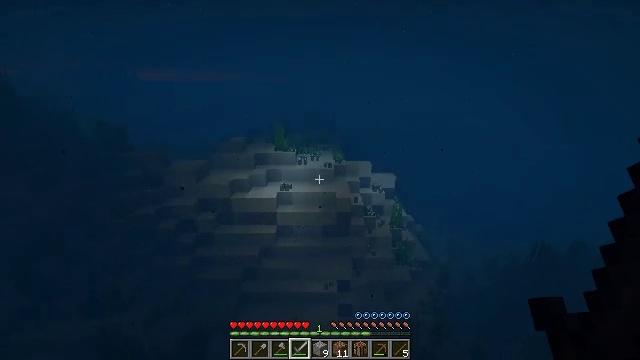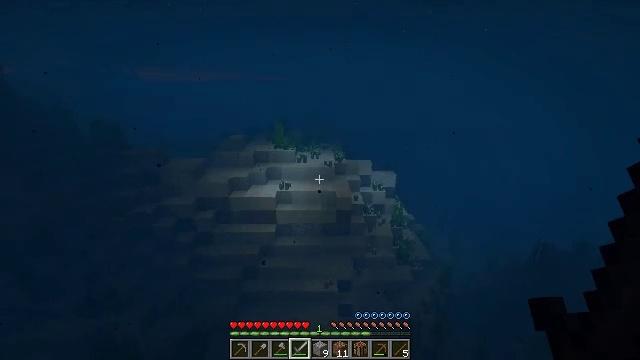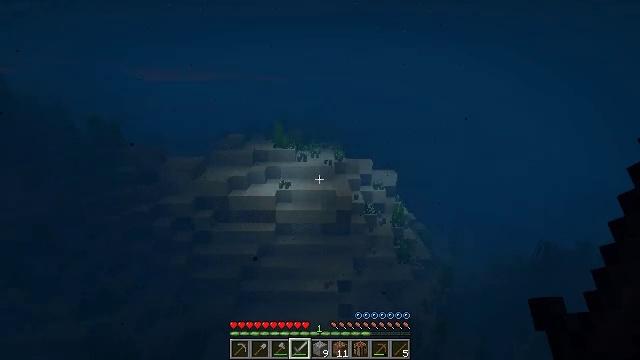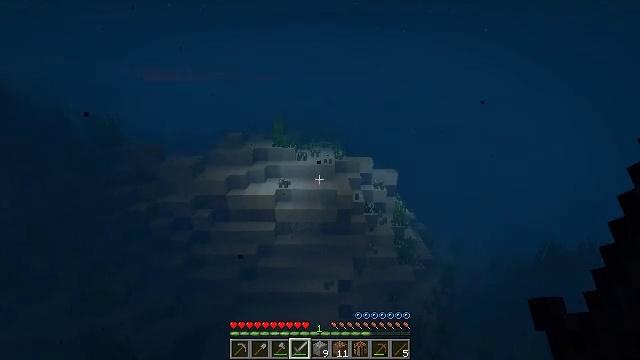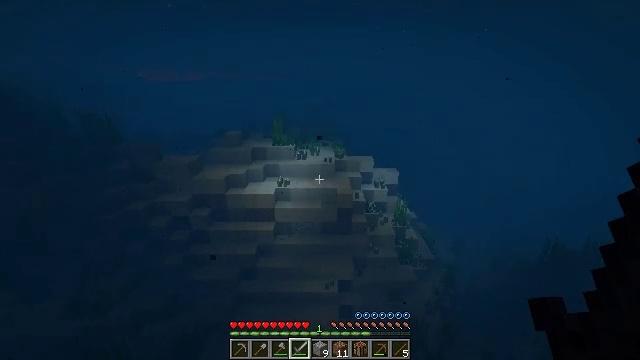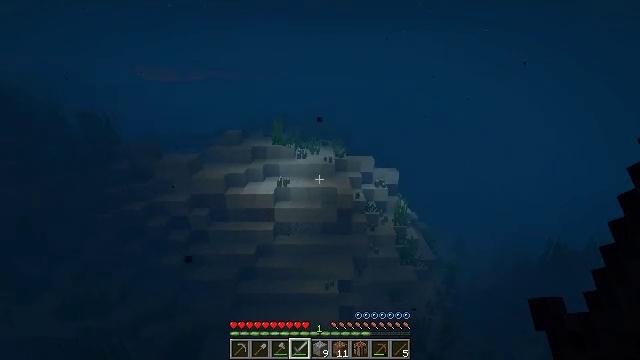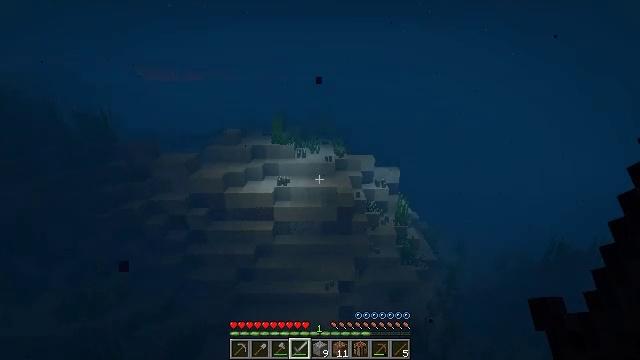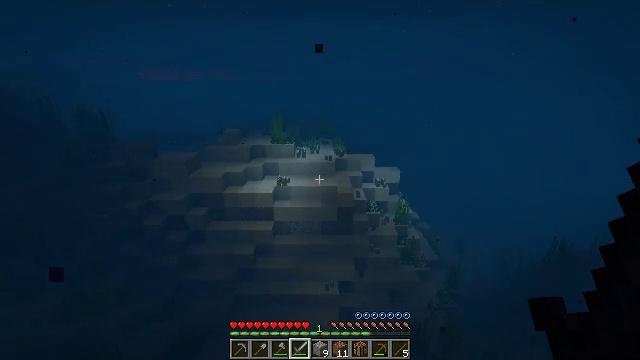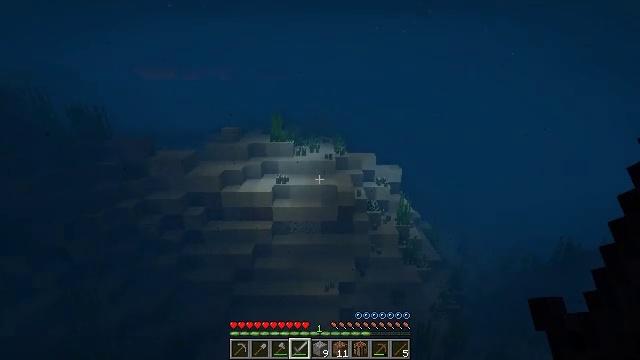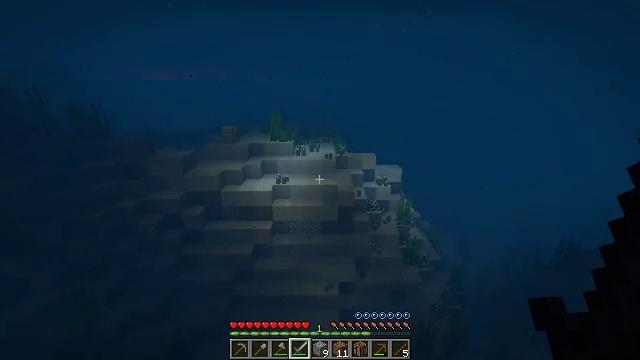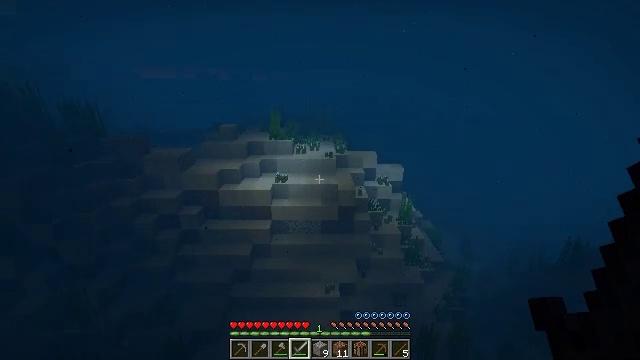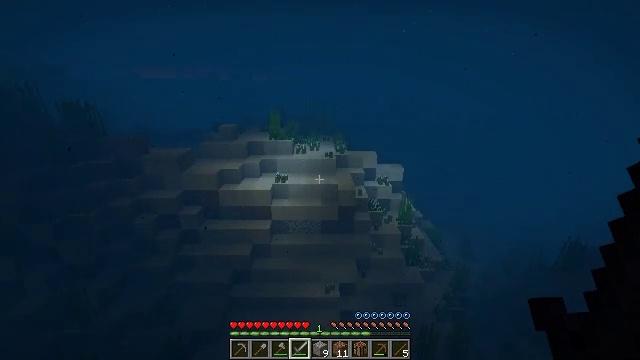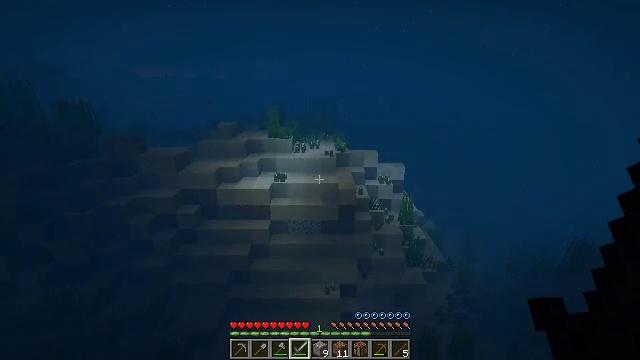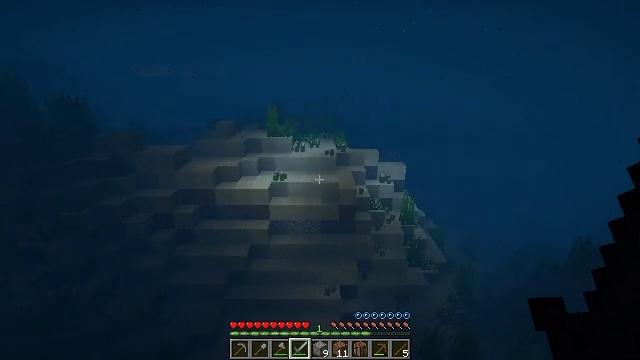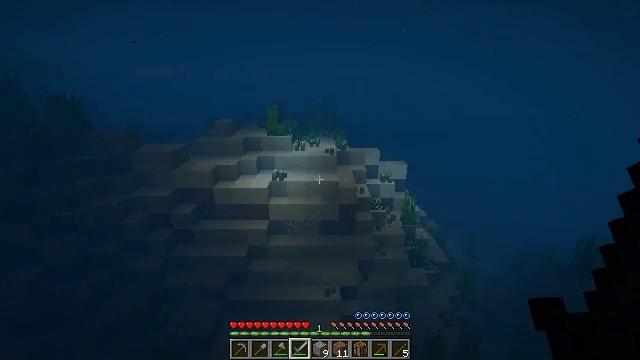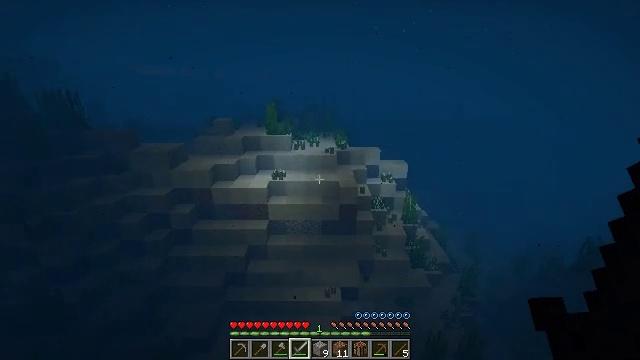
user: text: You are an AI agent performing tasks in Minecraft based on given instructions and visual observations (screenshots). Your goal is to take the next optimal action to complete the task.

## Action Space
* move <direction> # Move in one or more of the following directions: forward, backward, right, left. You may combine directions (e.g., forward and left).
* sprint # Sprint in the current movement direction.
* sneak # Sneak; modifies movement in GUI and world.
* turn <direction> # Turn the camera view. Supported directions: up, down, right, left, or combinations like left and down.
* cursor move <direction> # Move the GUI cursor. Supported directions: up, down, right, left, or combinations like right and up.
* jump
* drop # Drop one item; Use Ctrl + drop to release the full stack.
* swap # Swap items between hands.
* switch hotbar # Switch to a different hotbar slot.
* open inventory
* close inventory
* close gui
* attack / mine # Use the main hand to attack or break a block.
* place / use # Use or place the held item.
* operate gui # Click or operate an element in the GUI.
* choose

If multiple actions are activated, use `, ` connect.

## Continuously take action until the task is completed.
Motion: motion action
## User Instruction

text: Gather sea pickles from coral reefs.
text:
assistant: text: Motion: move forward, sprint
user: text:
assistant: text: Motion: move forward, sprint
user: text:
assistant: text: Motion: move forward, sprint
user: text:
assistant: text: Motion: move forward, sprint
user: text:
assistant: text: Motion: move forward, sprint
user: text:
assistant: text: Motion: move forward, sprint
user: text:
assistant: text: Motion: move forward, sprint
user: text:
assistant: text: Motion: move forward, sprint
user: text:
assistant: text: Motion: move forward, sprint
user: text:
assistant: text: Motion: move forward, sprint
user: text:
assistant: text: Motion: move forward, sprint
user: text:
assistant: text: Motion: move forward, sprint
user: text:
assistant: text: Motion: move forward, sprint
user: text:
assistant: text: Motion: move forward, sprint
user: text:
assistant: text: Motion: move forward, sprint
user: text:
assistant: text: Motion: move forward, sprint
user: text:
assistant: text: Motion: move forward, sprint
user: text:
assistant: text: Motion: move forward, sprint
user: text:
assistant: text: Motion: move forward, sprint
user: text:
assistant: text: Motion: move forward, sprint
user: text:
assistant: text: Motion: move forward, sprint
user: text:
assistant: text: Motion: move forward, sprint
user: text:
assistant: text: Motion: move forward, sprint
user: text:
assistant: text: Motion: move forward, sprint
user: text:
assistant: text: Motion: move forward, sprint
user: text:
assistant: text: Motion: move forward, sprint
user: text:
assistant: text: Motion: move forward, sprint
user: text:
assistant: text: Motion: move forward and move left, sprint
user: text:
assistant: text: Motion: move forward and move left, sprint
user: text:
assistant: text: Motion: move forward and move left, sprint